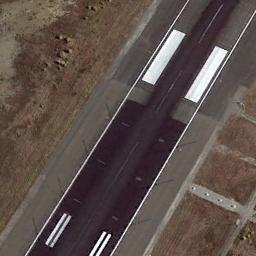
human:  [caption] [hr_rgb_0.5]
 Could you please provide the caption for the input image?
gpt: Next to the runway is brown bare ground with white short and thick markings on the runway .

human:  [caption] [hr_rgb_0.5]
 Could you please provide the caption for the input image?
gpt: The runway is on the bare land .

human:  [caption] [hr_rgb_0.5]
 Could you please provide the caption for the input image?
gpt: The runway goes through the clearing and several touchdown zone markings and aiming point markings are on the runway .

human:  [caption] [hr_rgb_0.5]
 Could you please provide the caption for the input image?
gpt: The runway is surrounded by grass .

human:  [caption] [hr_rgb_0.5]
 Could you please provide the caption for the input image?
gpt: There are brown bare land beside the runway .